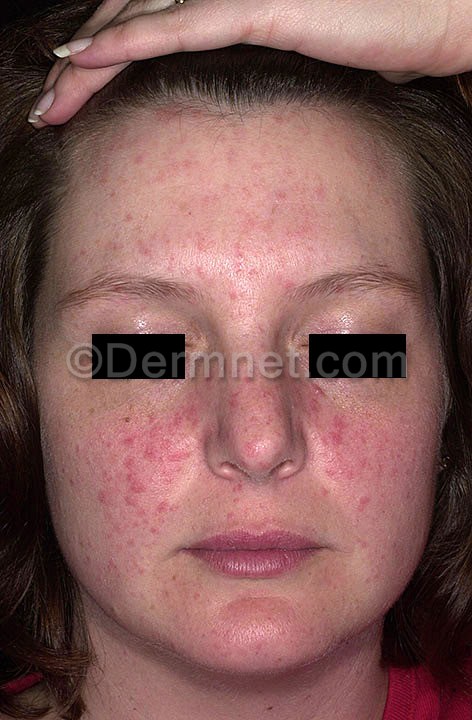
Disease: Acne and Rosacea Photos